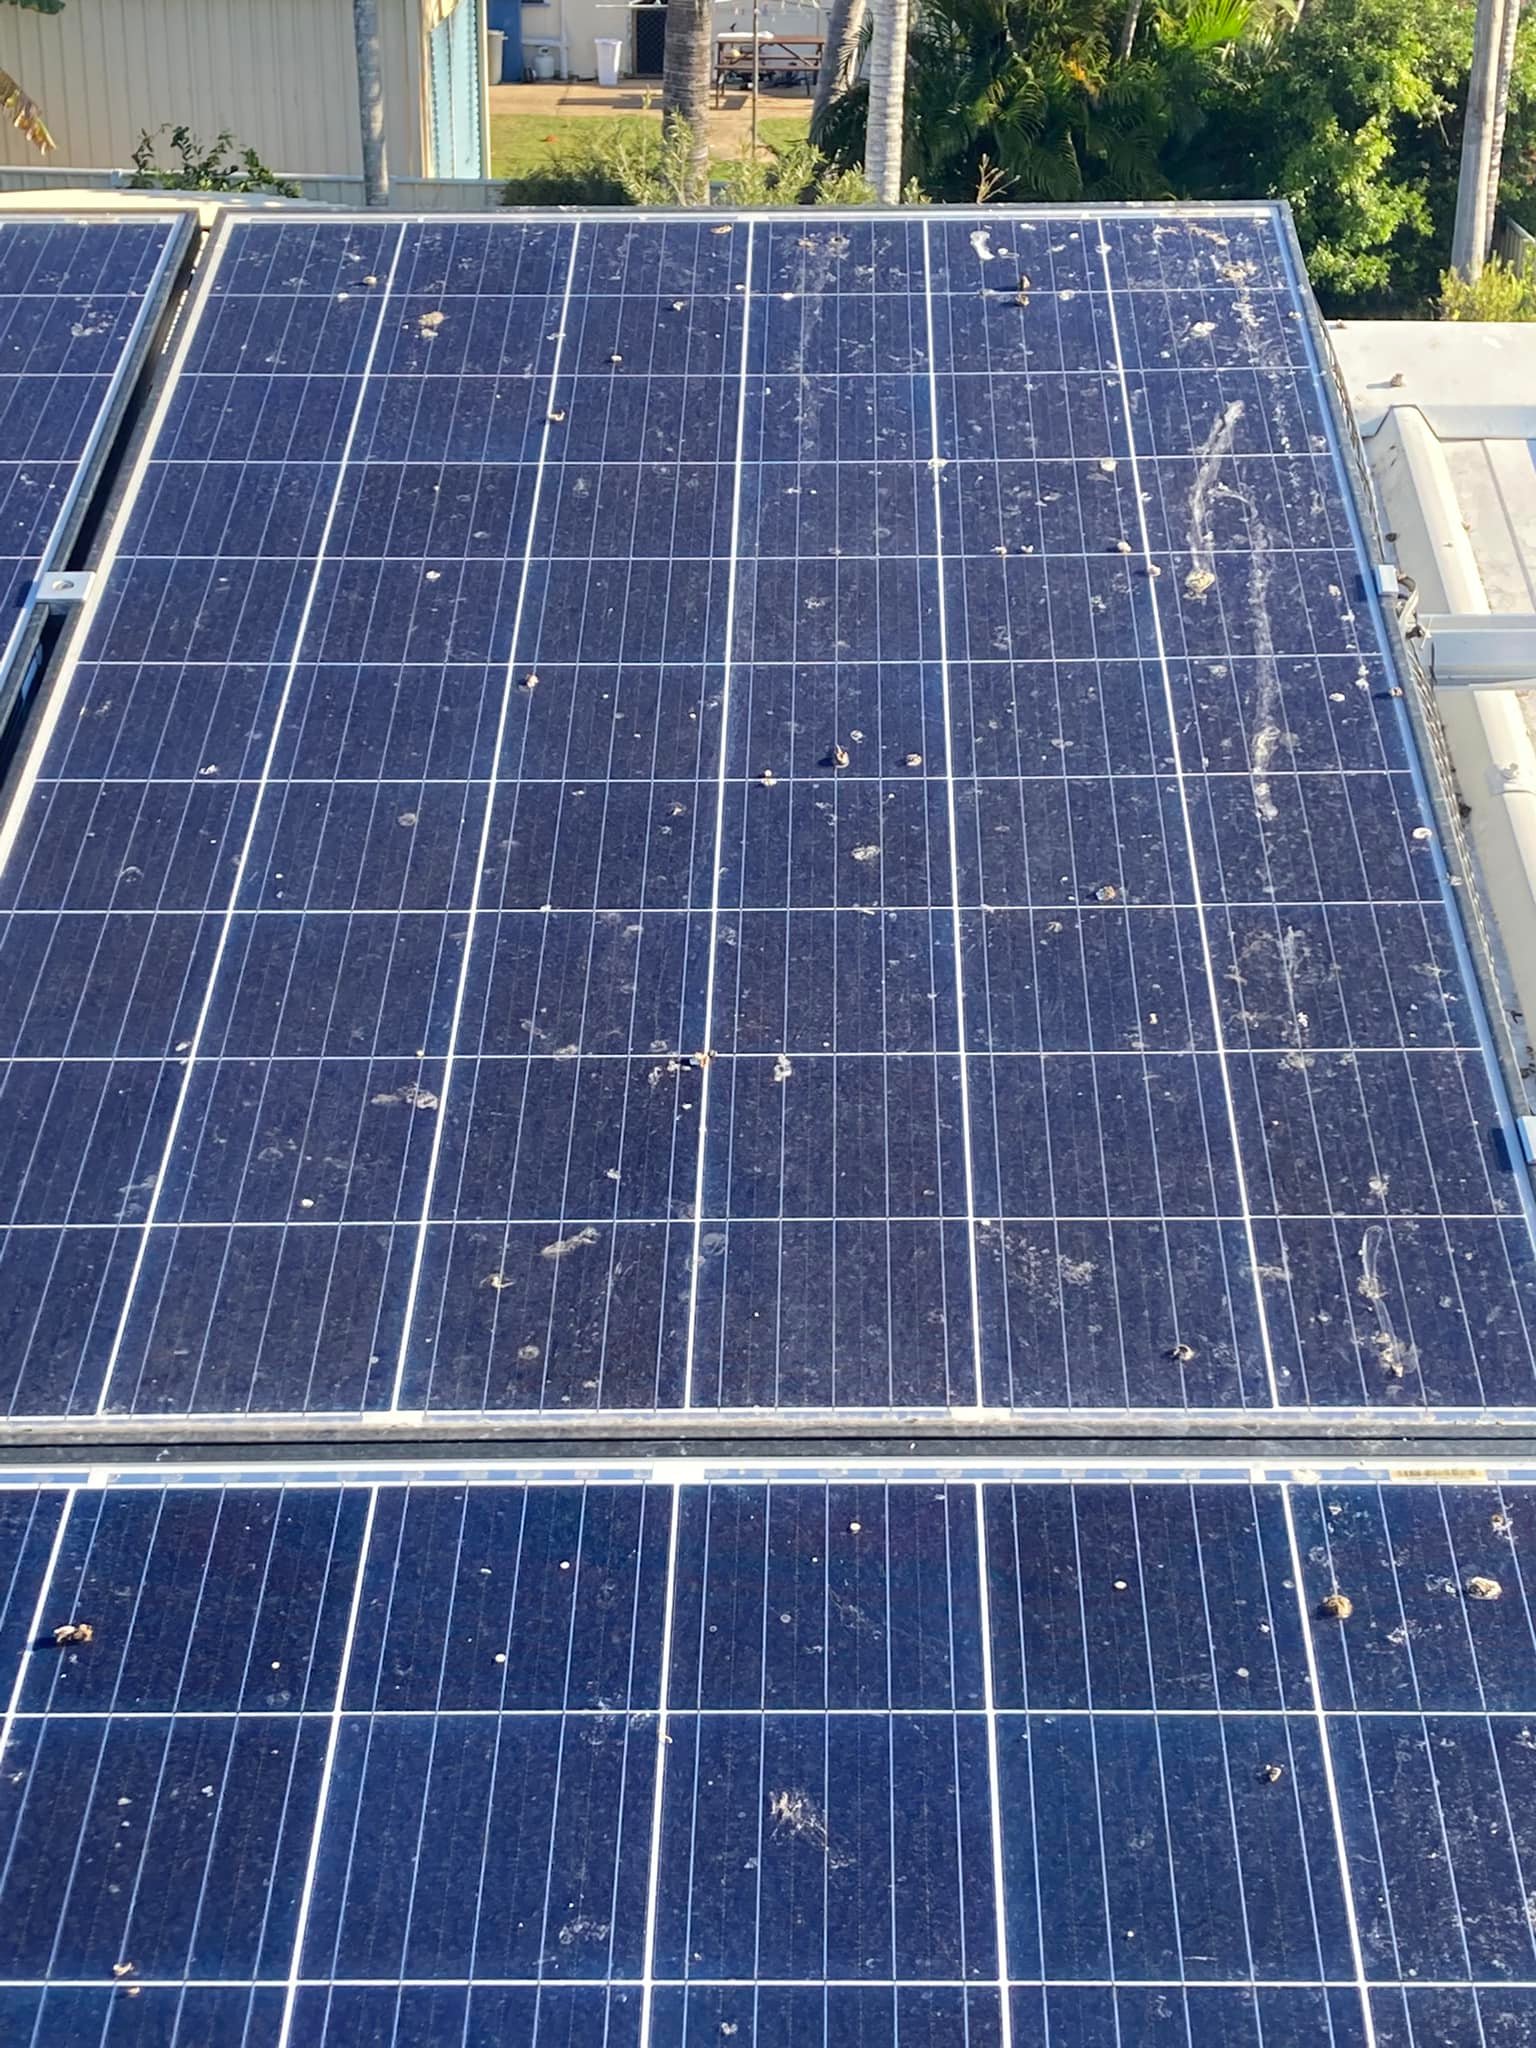
Label: Dusty